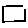
Label: square